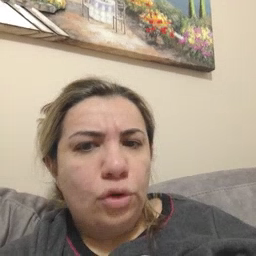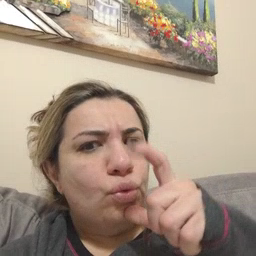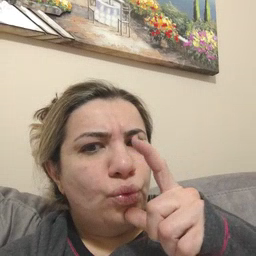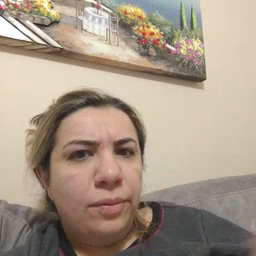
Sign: who